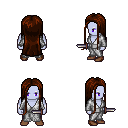
a pixel art fantasy rpg character, male body template, dark elf, purple skin, white robe, metal pants, brown extra-long hairstyle, brown shoes, dagger, four views (front, back, left, right), 2x2 character sprite sheet, small pixel art, hard edges, no anti-aliasing